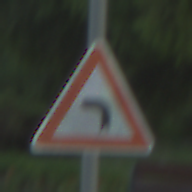
Verkehrszeichen: KurveLinks
Umgebung: Outdoor, Suburban
Tageszeit: SunriseSunset
Wetter: PartlyCloudy
Licht: Natural
Jahreszeit: NotSpecified
Kontrast: MediumContrast